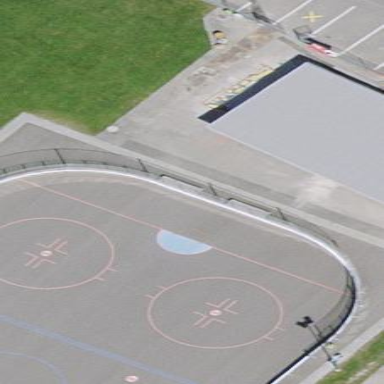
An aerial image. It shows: Hockey pitch for leisure land sports.